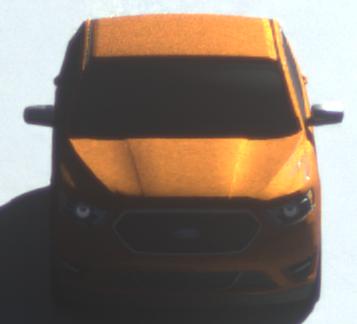
Make: Ford
Model: Taurus
Detailed model: SHO
Model produced from: 2012
Model produced until: 2019
Doors: 4
Color: orange
Road condition: dry road
Daytime: morning or afternoon
Contrast: high contrast